Field crop: maize
Growth stage: 2
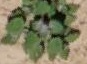
Species: chenopodium